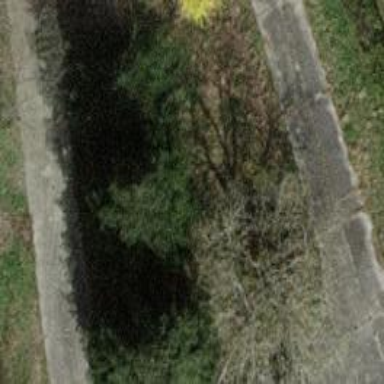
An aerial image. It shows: Evergreen needle-leaved tree.